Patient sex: F
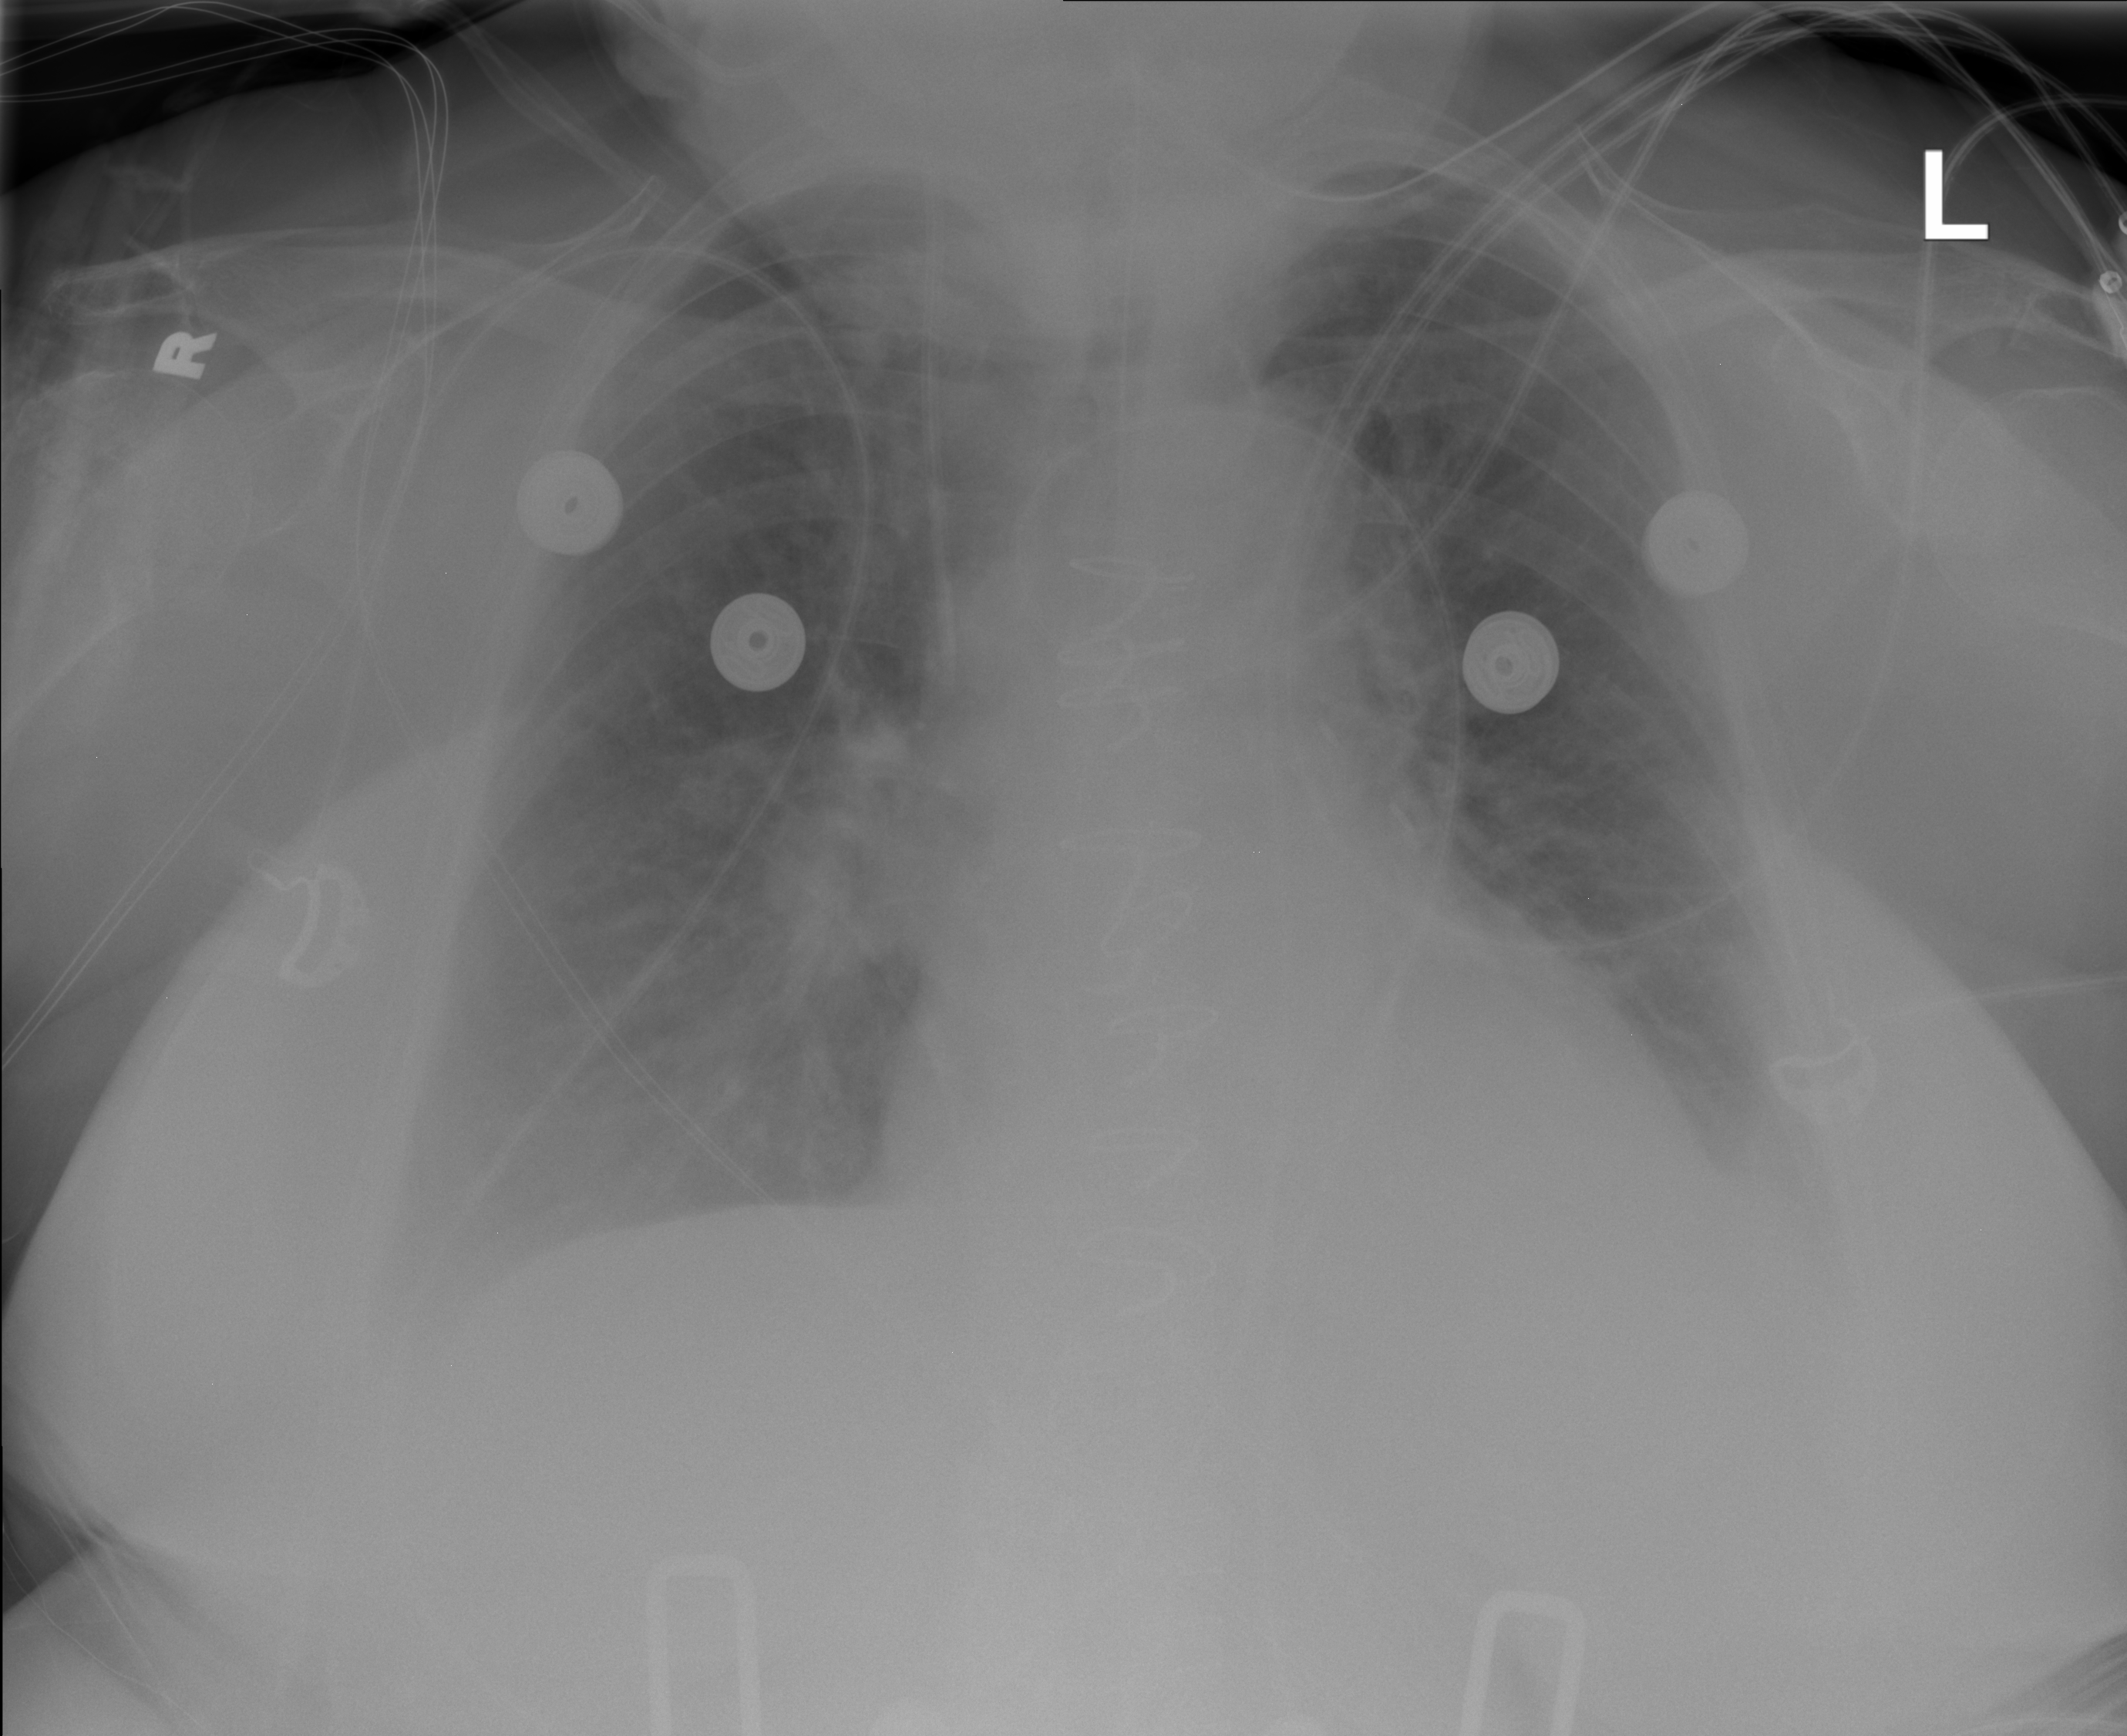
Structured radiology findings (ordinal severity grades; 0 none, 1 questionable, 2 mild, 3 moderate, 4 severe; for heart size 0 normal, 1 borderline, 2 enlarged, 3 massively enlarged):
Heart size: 0
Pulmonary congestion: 2
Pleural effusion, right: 1
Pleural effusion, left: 1
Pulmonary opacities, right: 0
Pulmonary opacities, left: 0
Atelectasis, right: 0
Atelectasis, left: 0